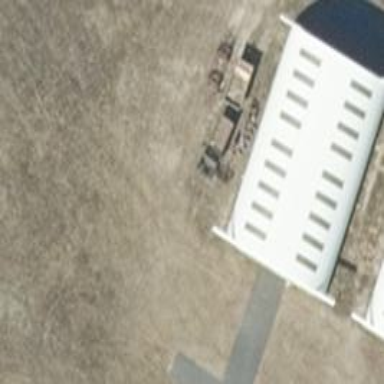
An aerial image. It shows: Hangar located at airport.